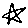
Label: star